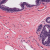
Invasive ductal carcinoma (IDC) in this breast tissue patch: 0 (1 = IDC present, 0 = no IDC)